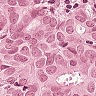
Metastatic tissue present: yes